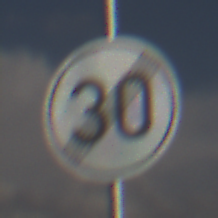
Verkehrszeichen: EndeGeschwindigkeit30
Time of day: MorningAfternoon
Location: Outdoor (Nature)
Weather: PartlyCloudy
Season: NotSpecified
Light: Natural